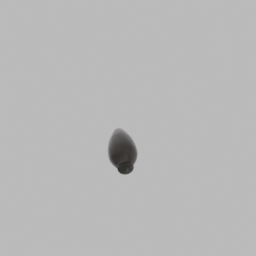
Label: decoration